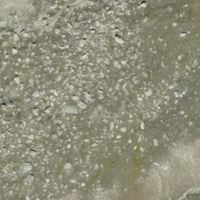
EUNIS habitat code: 48
Species observed at this site:
Leontopodium nivale